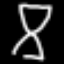
Label: hourglass